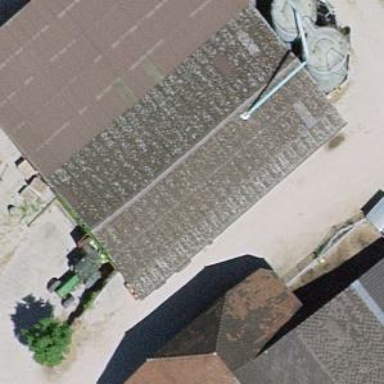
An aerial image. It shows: Shed building.